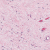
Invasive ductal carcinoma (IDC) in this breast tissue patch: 0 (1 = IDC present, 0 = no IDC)